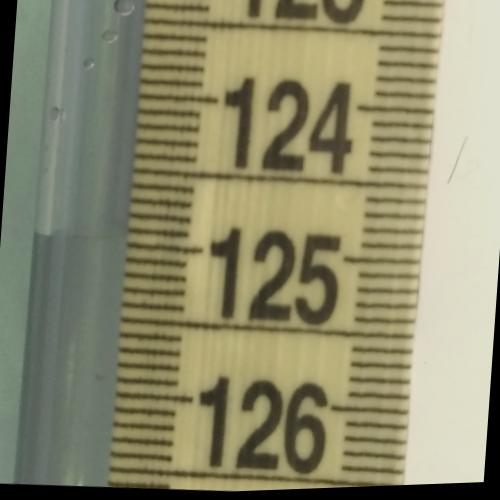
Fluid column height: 125.0 cm